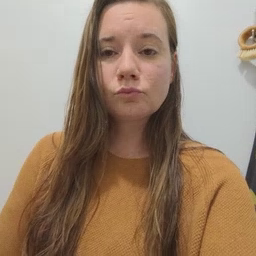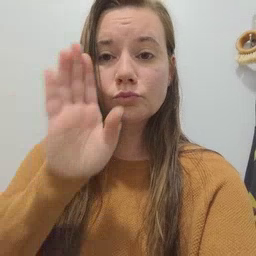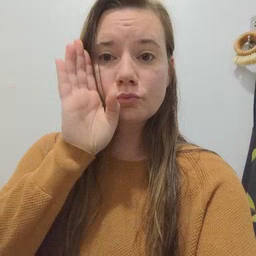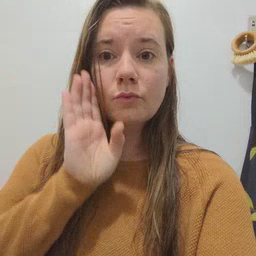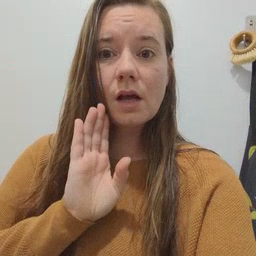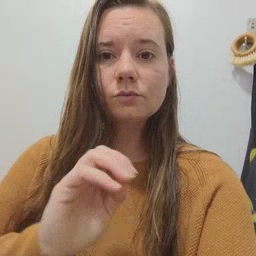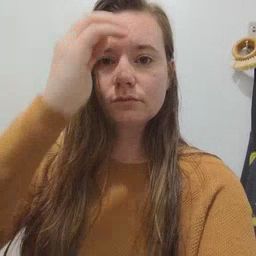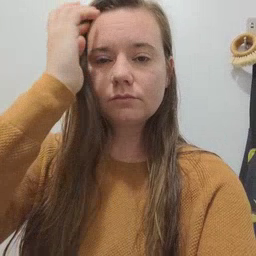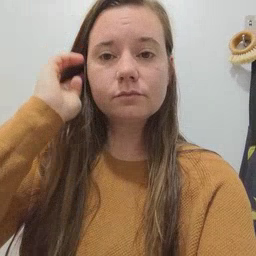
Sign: brown